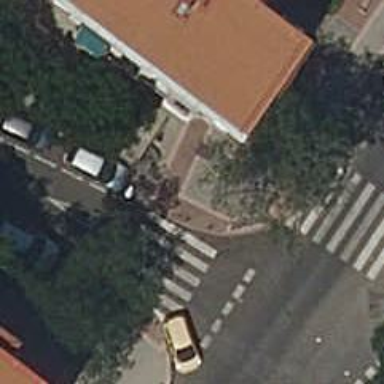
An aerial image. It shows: Uncontrolled footway crossing with markings.